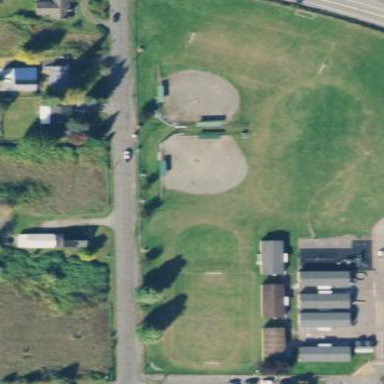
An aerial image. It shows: Baseball pitch for leisure land.